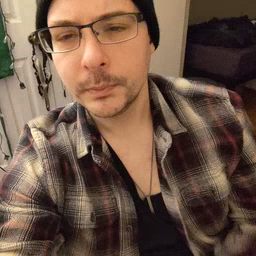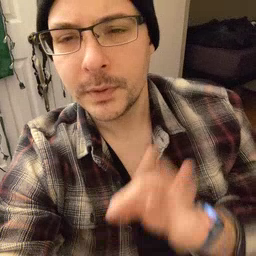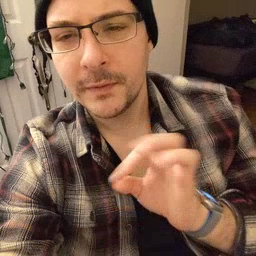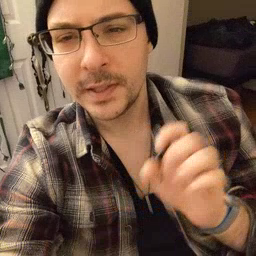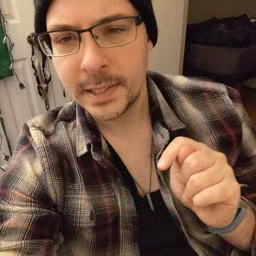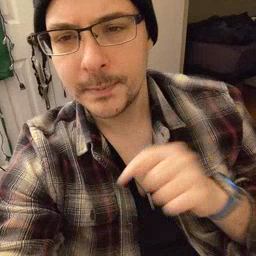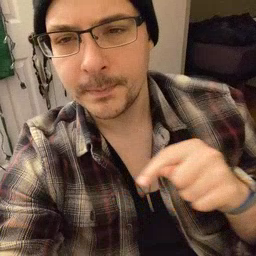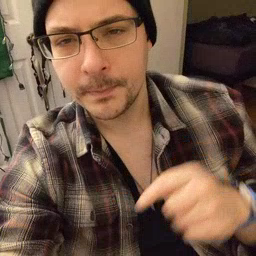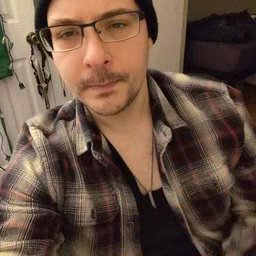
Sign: feet